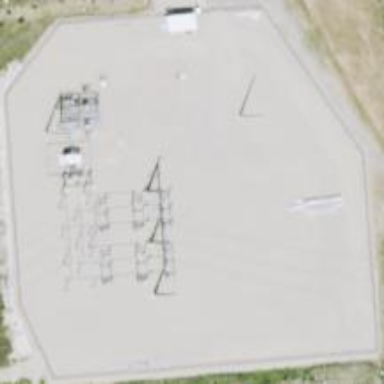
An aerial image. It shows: Outdoor distribution substation fenced with fence.